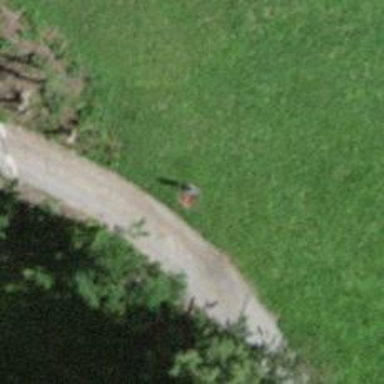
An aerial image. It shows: Wayside cross with historic significance.